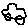
Label: car